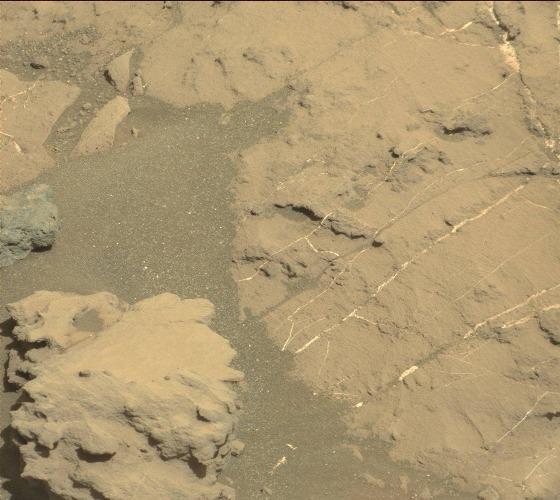
Terrain classes present: Bedrock, Gravel / Sand / Soil, Rock, Shadow